Field crop: maize
Growth stage: 2
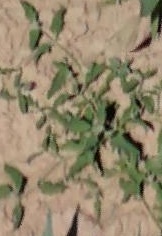
Species: atriplex